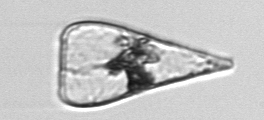
Label: Licmophora